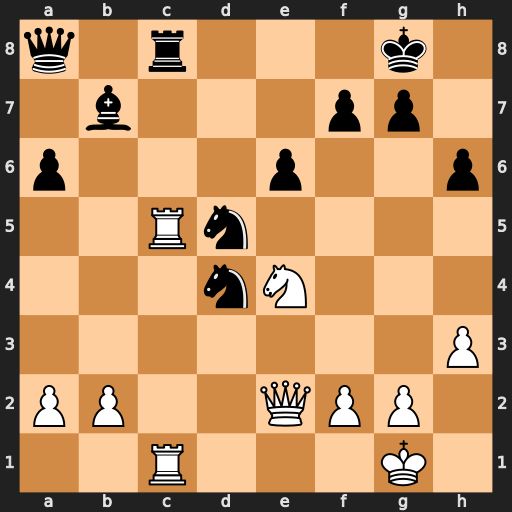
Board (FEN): q1r3k1/1b3pp1/p3p2p/2Rn4/3nN3/7P/PP2QPP1/2R3K1
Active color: w
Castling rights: -
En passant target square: -
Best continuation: Rxc8+ Bxc8 Qc4